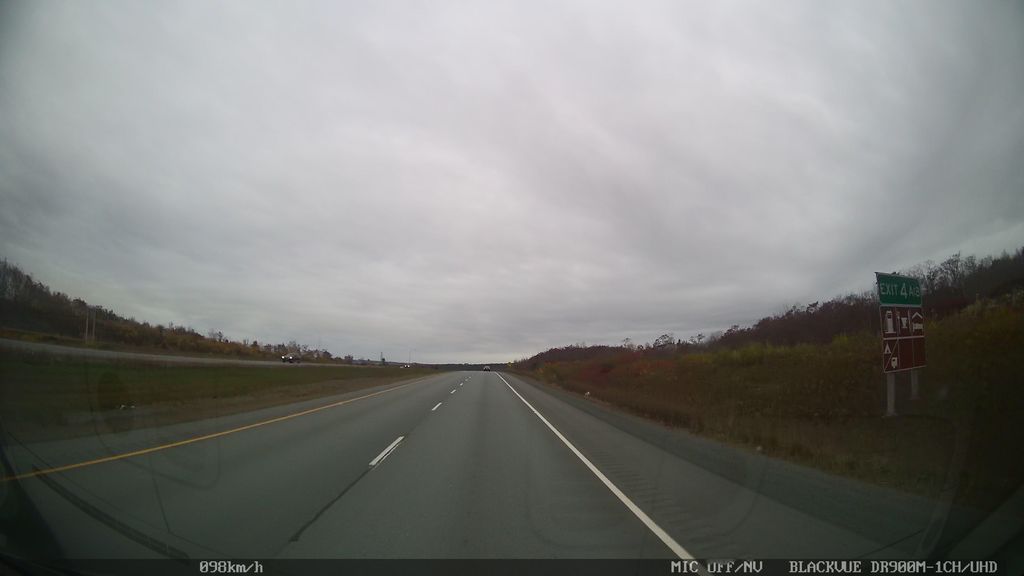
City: halifax